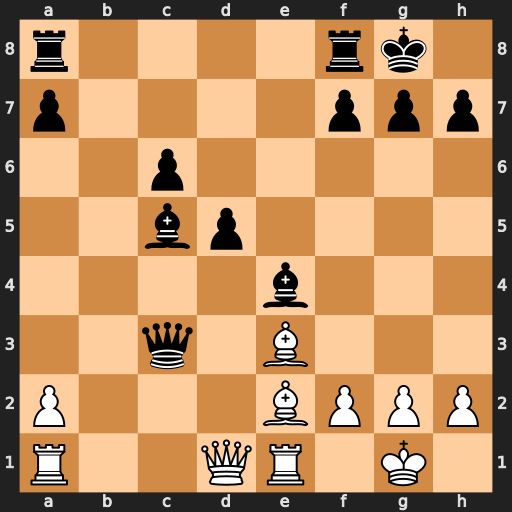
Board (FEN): r4rk1/p4ppp/2p5/2bp4/4b3/2q1B3/P3BPPP/R2QR1K1
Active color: w
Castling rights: -
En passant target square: -
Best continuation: Rc1 Qxe3 fxe3